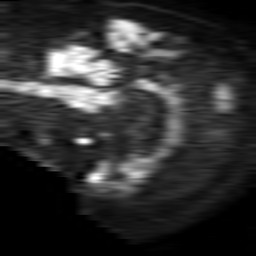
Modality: TRACE
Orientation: sagittal
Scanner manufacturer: philips
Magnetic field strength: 1.5 T
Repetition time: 3.398 s
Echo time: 0.06922 s